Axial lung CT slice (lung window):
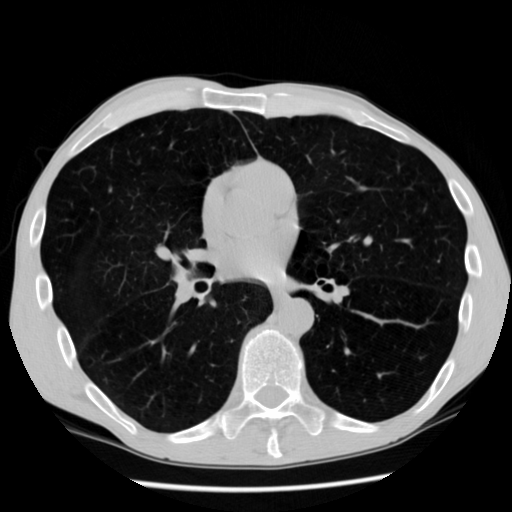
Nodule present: no